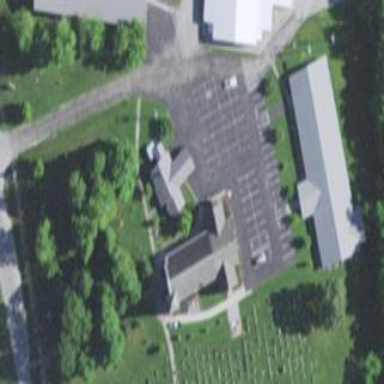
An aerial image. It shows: Place of worship.